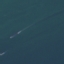
Land use / land cover: SeaLake